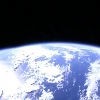
Label: cloud